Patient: sex F, age 62
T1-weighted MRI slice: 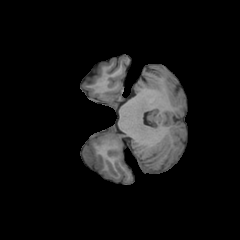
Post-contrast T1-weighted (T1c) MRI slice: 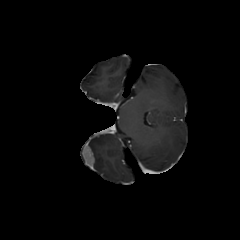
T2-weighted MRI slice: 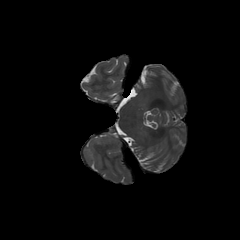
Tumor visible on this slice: no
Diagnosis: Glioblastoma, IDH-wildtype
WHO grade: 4